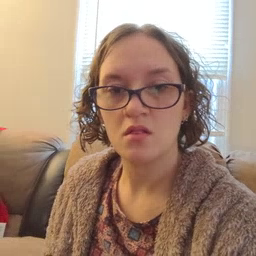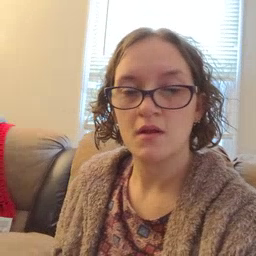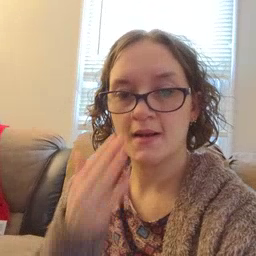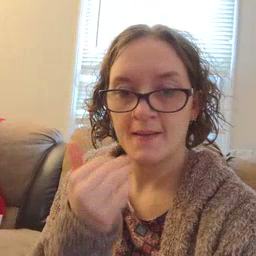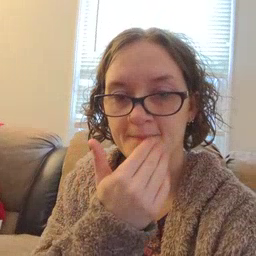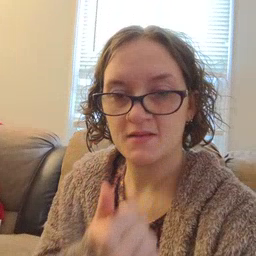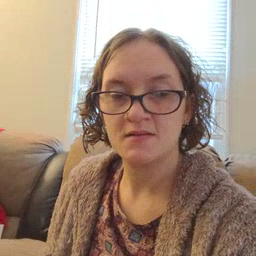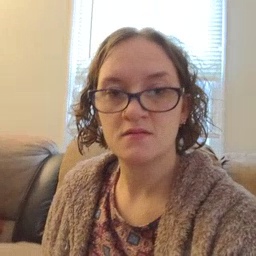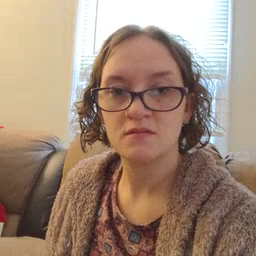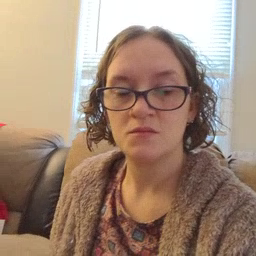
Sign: napkin